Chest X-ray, PA view. Patient: 46 years old, sex F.
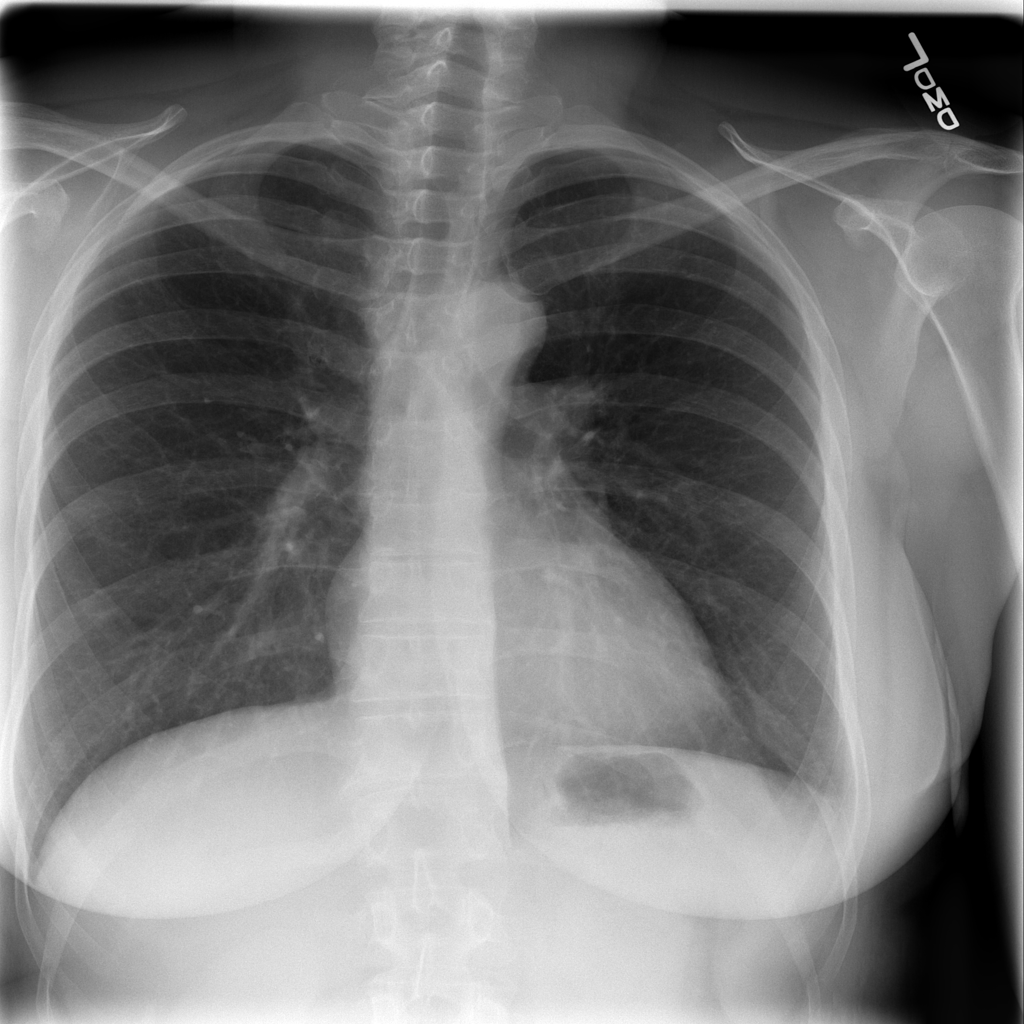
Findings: No Finding